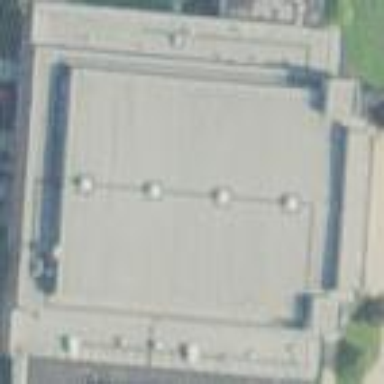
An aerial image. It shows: Building that is sports hall.